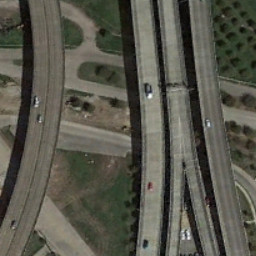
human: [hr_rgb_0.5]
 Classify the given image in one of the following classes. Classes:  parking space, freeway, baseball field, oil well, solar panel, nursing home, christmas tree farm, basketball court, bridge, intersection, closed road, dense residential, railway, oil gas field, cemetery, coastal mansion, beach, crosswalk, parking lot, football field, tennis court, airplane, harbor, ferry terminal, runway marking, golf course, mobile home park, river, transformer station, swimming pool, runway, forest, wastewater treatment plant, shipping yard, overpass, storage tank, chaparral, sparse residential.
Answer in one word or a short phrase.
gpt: overpass